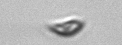
Label: Cryptophyta